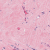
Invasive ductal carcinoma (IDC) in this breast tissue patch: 0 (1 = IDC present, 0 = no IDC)